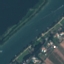
Land use / land cover: River